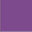
Piece: xx